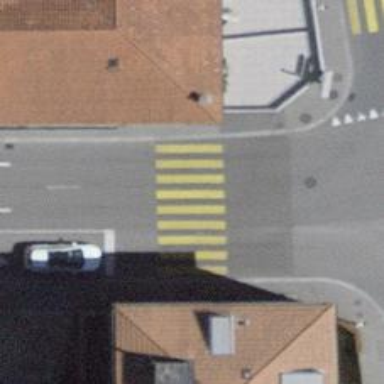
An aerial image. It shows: Road crossing with traffic signals.